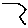
Label: hexagon